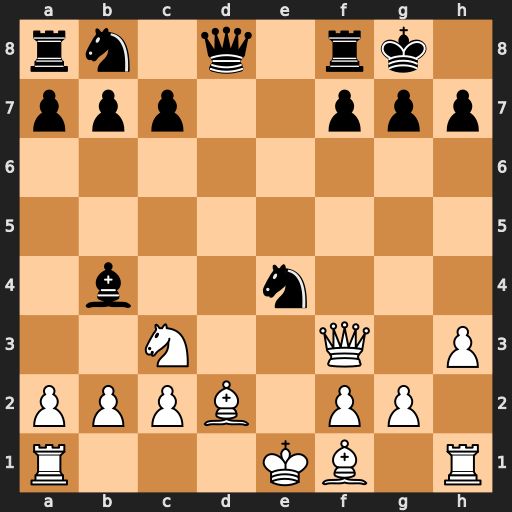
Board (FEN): rn1q1rk1/ppp2ppp/8/8/1b2n3/2N2Q1P/PPPB1PP1/R3KB1R
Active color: w
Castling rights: KQ
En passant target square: -
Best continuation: Nxe4 Bxd2+ Nxd2